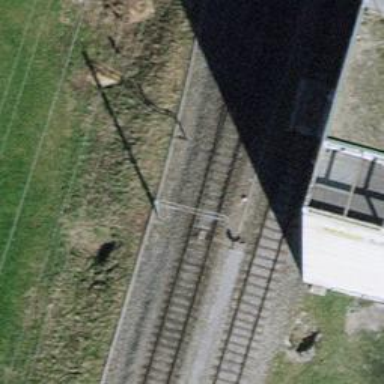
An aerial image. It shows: Railway switch.